Brain MRI, t2w sequence, axial 2D slice.
Patient: age 35, sex M, weight 95 kg, height 1.95 m
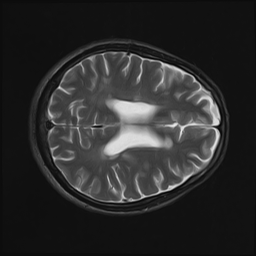